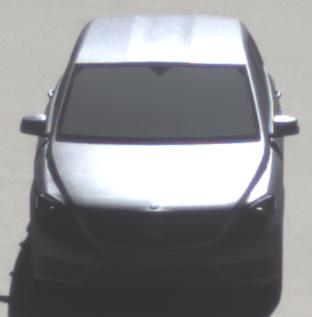
Make: Mercedes-Benz
Model: B 180 BlueEFFICIENCY
Detailed model: B-Class (246)
Model produced from: 2011/11
Model produced until: 2012/10
Doors: 5
Color: gray
Road condition: wet road
Daytime: morning or afternoon
Contrast: high contrast